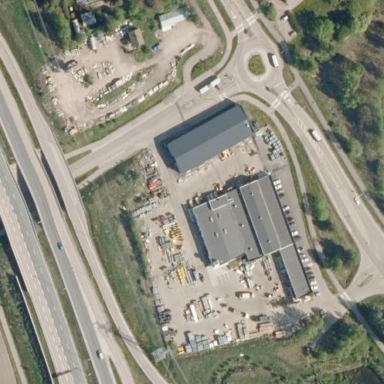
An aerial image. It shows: Commercial building.